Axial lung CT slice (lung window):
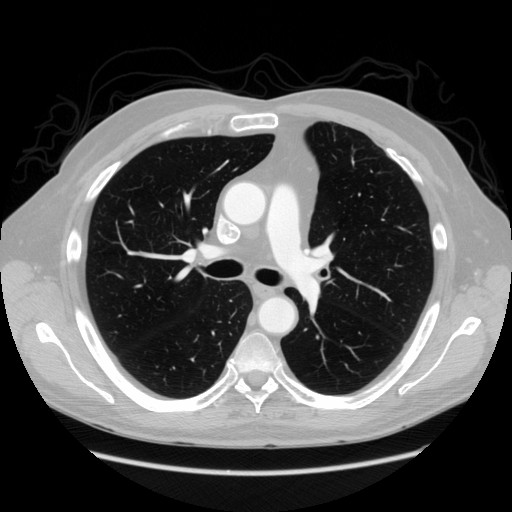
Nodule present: no